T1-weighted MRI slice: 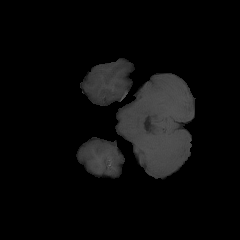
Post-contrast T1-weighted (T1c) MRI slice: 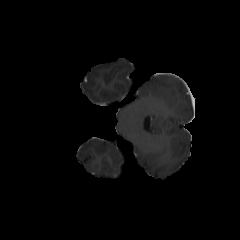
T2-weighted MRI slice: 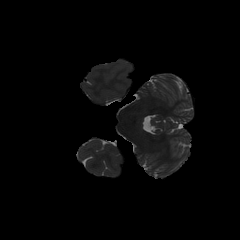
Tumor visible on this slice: no